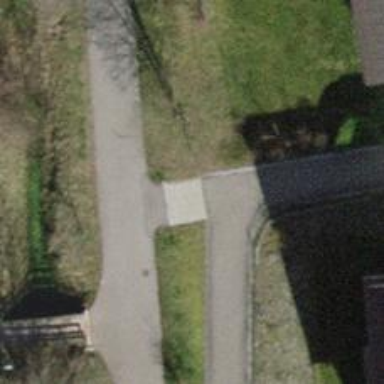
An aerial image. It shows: Set of steps on the road.